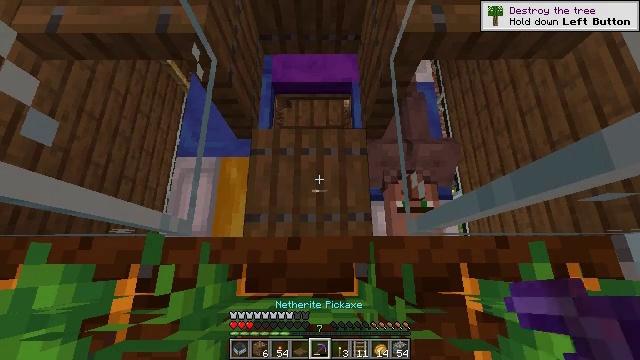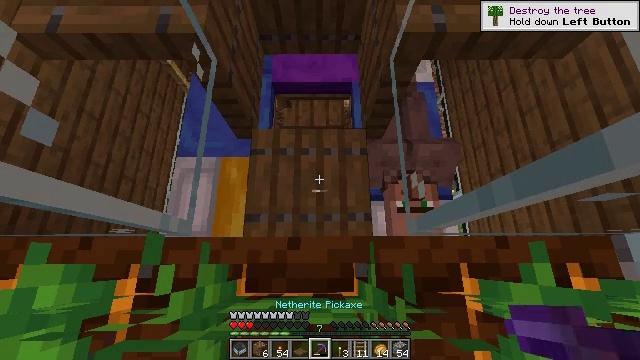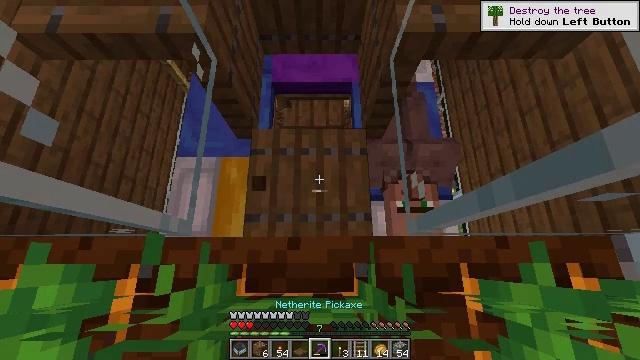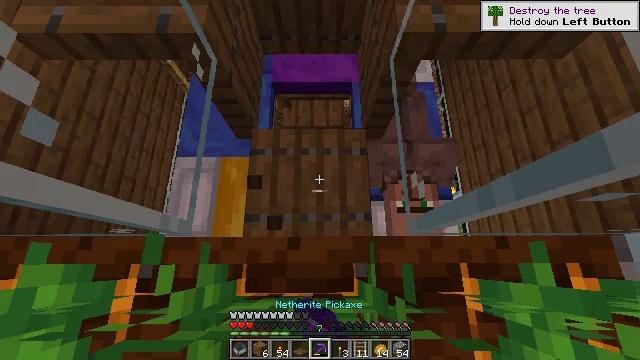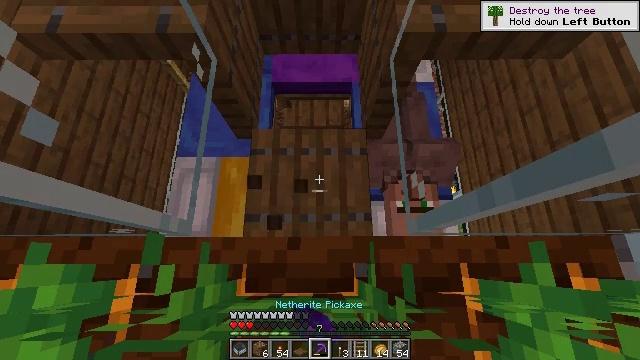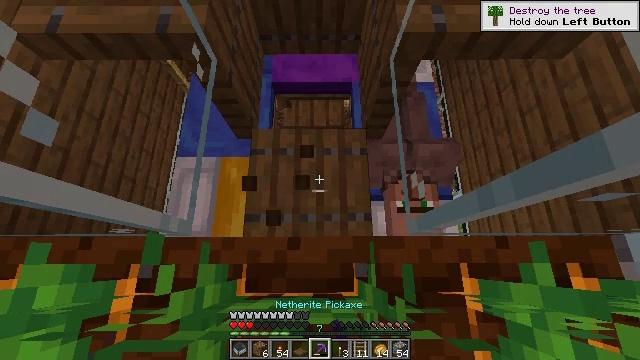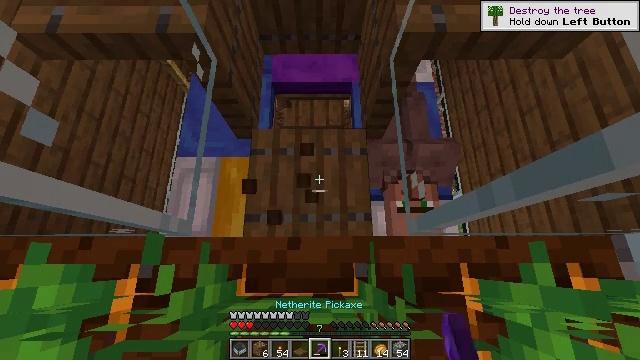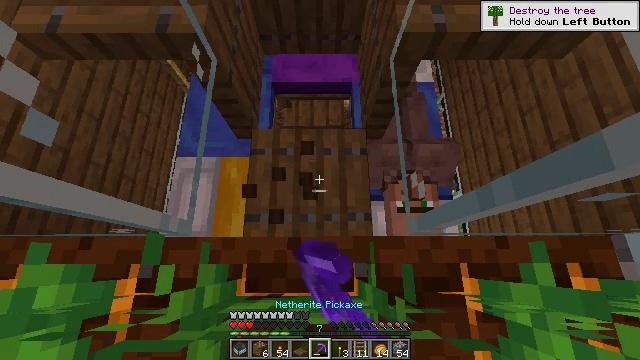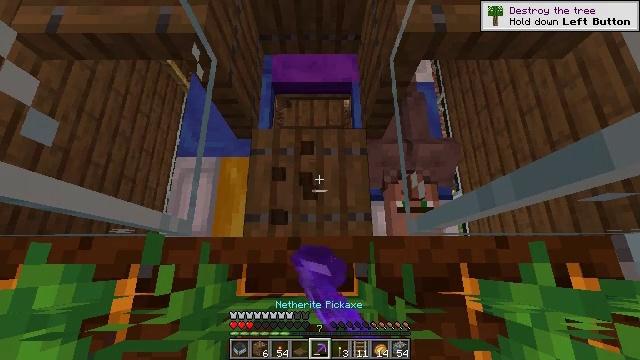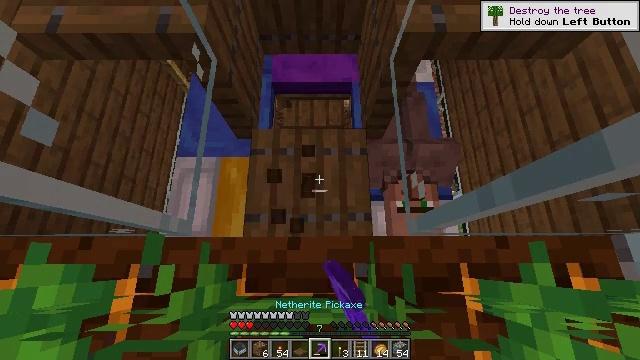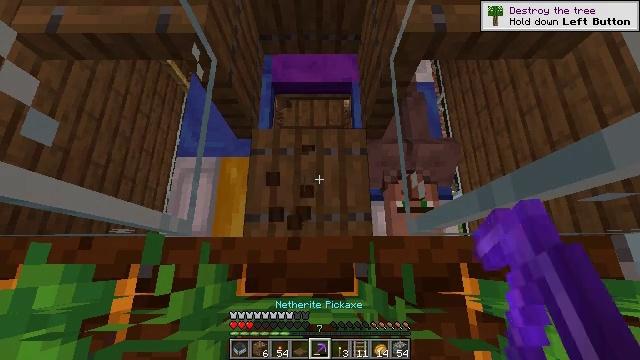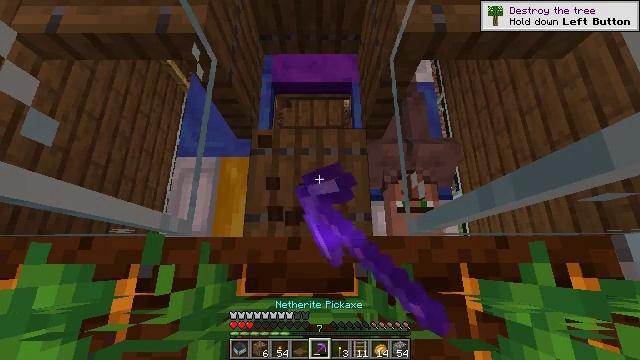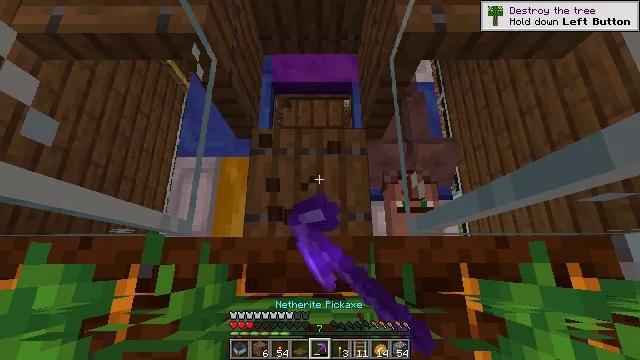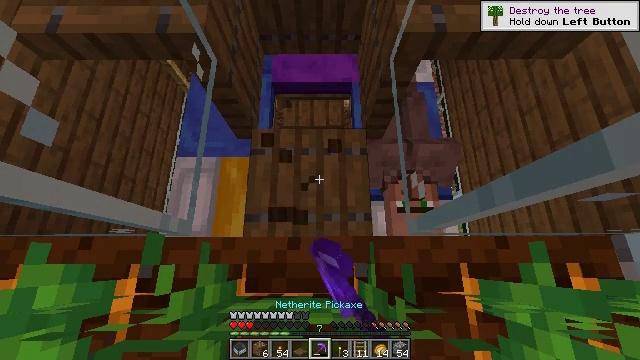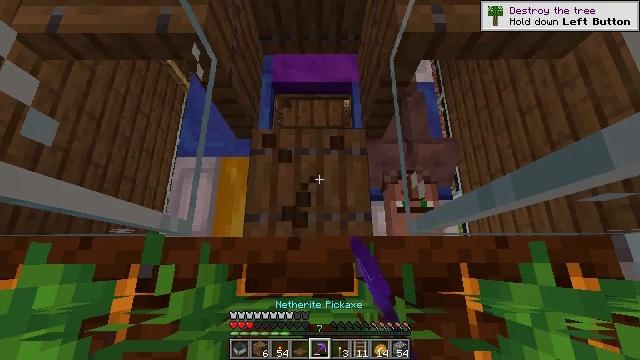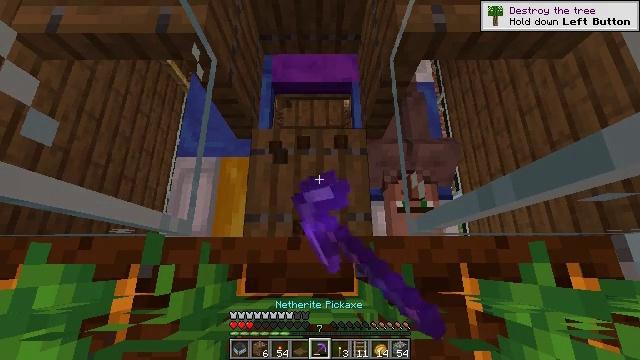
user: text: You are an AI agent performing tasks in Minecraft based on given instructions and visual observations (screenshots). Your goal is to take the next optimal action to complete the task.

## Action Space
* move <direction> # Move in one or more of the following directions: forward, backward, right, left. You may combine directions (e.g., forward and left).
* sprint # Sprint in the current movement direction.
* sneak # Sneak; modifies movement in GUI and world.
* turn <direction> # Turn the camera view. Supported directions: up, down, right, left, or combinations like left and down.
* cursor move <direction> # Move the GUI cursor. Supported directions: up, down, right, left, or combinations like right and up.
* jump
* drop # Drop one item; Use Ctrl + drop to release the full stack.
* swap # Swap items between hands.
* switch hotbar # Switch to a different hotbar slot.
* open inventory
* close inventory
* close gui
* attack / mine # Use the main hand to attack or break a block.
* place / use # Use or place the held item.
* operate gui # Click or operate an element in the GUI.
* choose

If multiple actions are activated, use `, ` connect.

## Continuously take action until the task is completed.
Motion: motion action
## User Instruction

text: Destroy the spruce trapdoor to collect it.
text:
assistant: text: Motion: sneak
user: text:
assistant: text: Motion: sneak, attack / mine
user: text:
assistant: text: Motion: sneak, attack / mine
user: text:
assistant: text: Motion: sneak, attack / mine
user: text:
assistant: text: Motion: sneak, attack / mine
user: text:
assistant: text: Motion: sneak, attack / mine
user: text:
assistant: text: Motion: sneak, attack / mine
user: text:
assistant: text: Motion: sneak, attack / mine
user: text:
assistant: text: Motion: sneak, attack / mine
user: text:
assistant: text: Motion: sneak, attack / mine
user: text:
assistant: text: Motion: sneak, attack / mine
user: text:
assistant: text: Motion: sneak, attack / mine
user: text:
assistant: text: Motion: sneak, attack / mine
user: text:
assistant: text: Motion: sneak, attack / mine
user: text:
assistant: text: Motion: sneak, attack / mine
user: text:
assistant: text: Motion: sneak, attack / mine
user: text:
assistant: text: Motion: sneak
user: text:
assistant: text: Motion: sneak
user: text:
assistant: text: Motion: sneak
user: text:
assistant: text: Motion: sneak
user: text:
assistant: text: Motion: sneak
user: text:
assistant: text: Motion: sneak, attack / mine
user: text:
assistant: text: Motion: sneak, attack / mine
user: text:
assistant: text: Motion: sneak, attack / mine
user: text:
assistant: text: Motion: sneak, attack / mine
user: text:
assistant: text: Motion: sneak, attack / mine
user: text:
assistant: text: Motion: sneak, attack / mine
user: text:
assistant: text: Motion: sneak, attack / mine
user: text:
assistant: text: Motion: sneak, attack / mine
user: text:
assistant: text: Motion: sneak, attack / mine